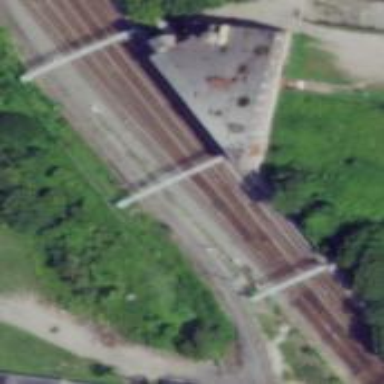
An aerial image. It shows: Railway track with contact lines for electrification.